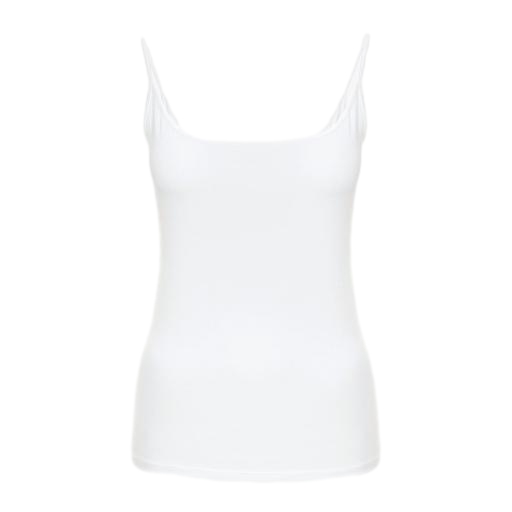
slim scoop tank, white stretch tank, white straight tank, white background